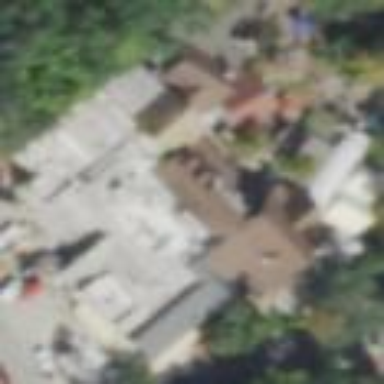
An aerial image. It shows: Fast food restaurant located in building.